Interaction volume radius: 10 \u00c5
Interaction volume height: 25 \u00c5
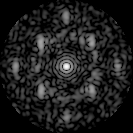
Disorder parameter: 0.5683